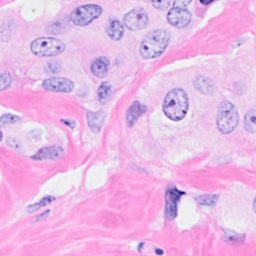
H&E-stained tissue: Breast